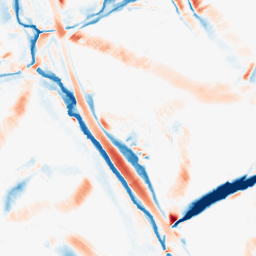
Category: morphological
Decomposition family: morphological_diamond
Decomposition parameters: operation: average
radius: 15
Upsampling method: bilinear
Upsampling parameters: scale: 2
Upsampling scale: 2